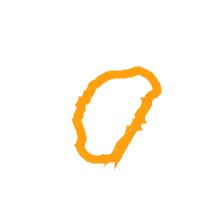
Shape: circle